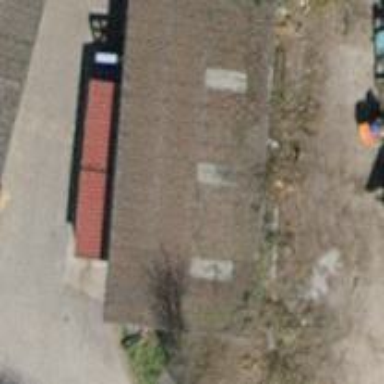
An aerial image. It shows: Shed.